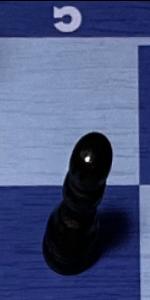
Label: Pawn_Black